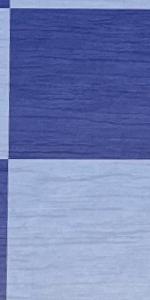
Label: Empty